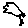
Label: bird